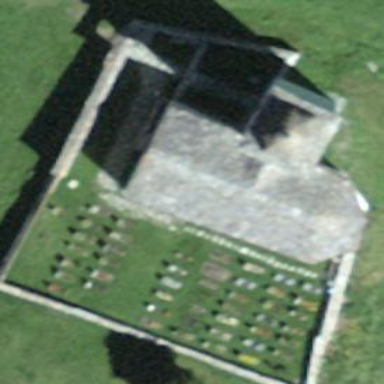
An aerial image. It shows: Cemetery.